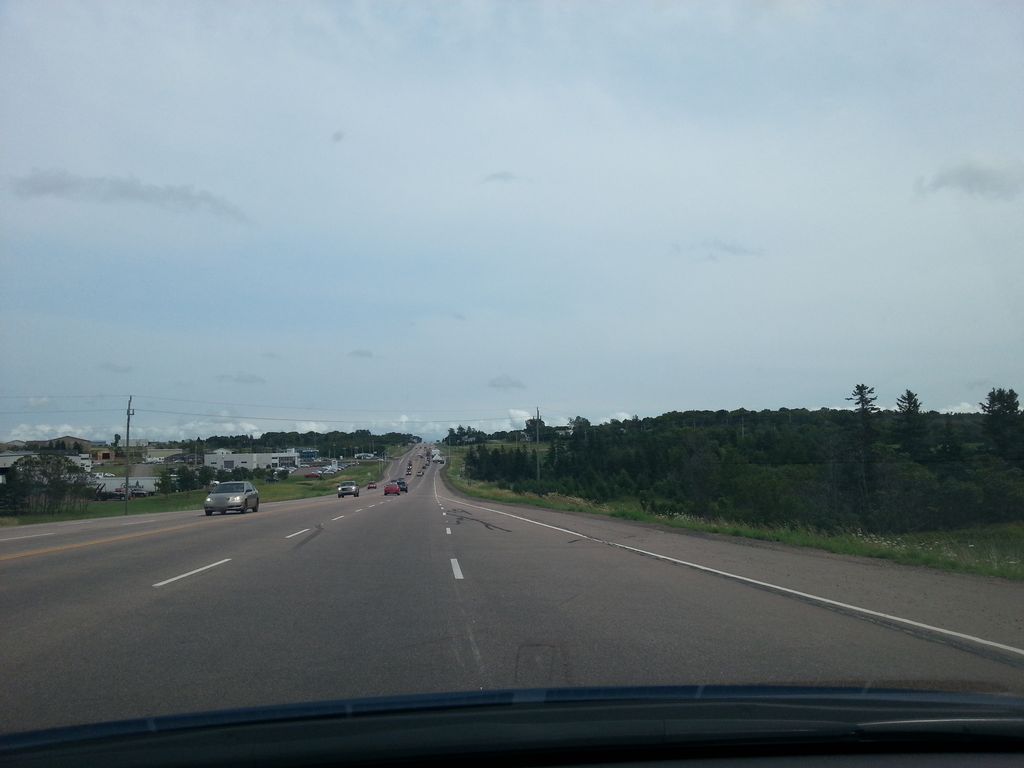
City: charlottetown